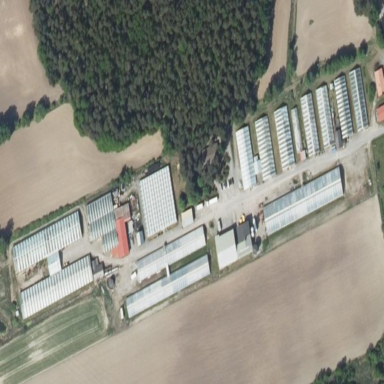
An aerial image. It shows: Greenhouse used for horticulture.